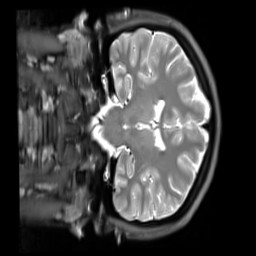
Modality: PDw
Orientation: coronal
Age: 22
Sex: male
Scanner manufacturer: siemens
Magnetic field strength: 3 T
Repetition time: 11.88 s
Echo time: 0.014 s